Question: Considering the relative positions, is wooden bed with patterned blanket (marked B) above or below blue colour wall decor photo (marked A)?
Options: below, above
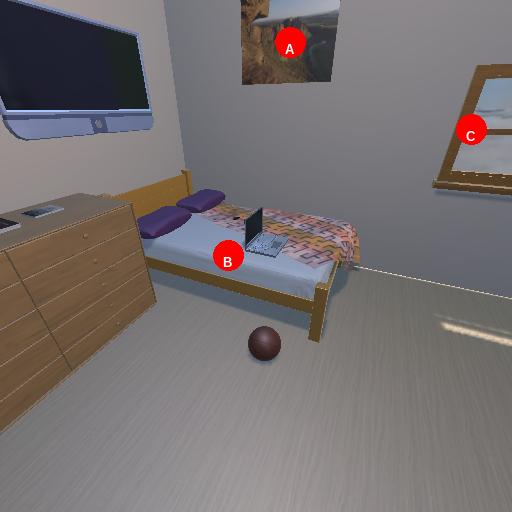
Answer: below